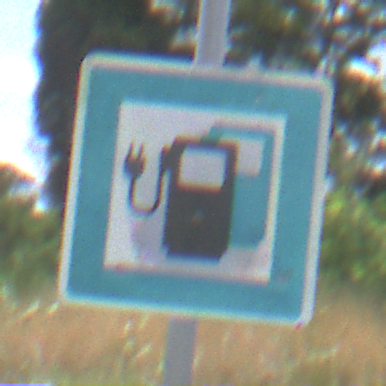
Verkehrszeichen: LadestationFuerElektrofahrzeuge
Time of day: Midday
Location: Outdoor (Nature)
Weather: PartlyCloudy
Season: NotSpecified
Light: Natural